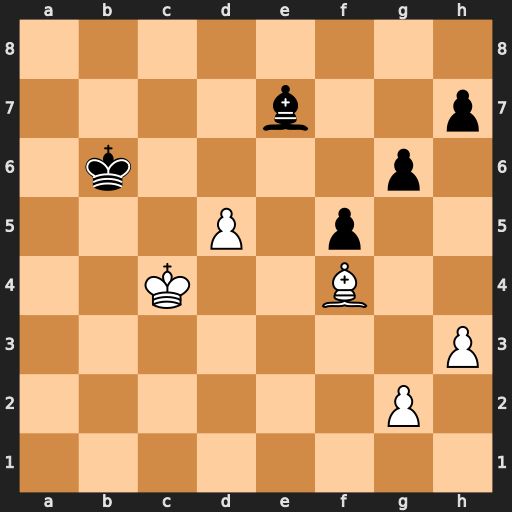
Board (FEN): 8/4b2p/1k4p1/3P1p2/2K2B2/7P/6P1/8
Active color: w
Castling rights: -
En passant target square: -
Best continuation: d6 Bd8 Kd5